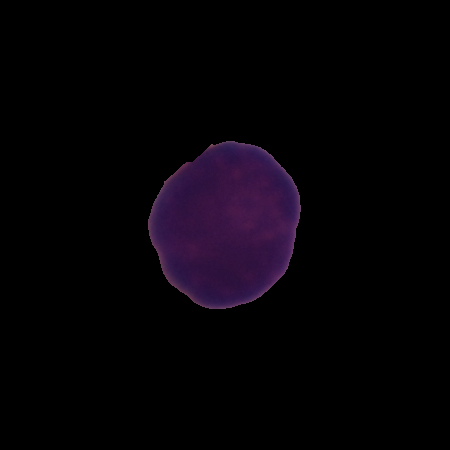
Label: healthy